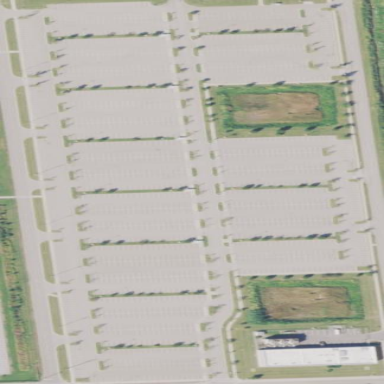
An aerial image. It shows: Parking area.